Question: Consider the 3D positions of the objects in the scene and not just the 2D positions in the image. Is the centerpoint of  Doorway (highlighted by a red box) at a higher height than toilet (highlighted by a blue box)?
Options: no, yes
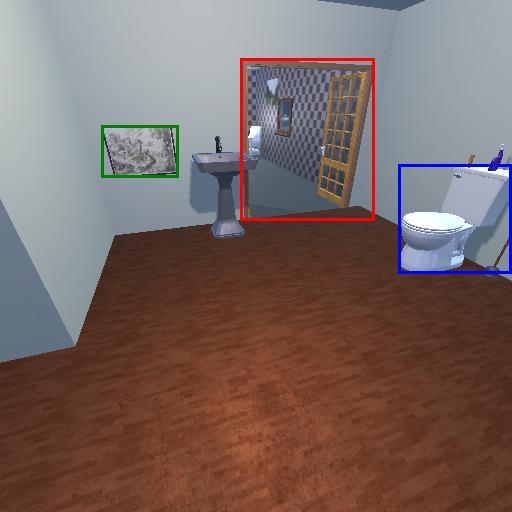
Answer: no